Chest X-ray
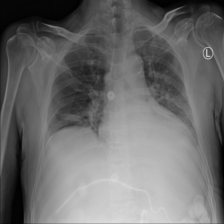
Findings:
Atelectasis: negative
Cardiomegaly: negative
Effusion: negative
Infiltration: negative
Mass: negative
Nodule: negative
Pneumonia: negative
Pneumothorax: negative
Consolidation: negative
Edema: negative
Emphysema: negative
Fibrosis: negative
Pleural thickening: negative
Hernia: negative